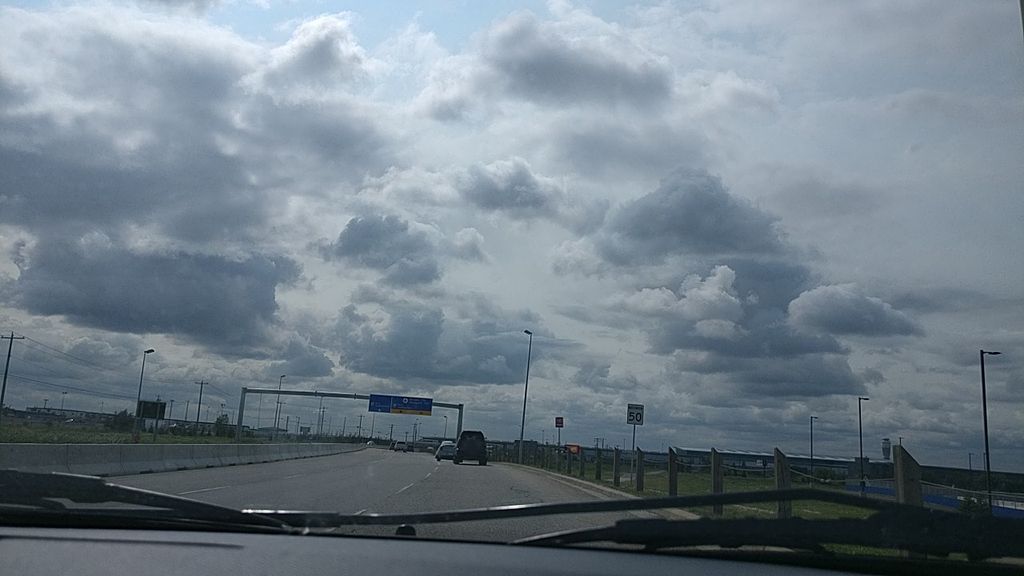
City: calgary